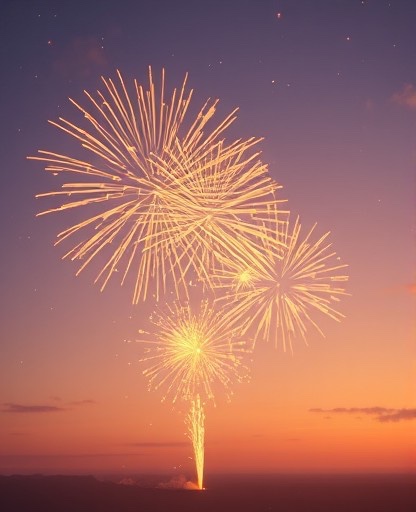
Category: Congratulations